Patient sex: M
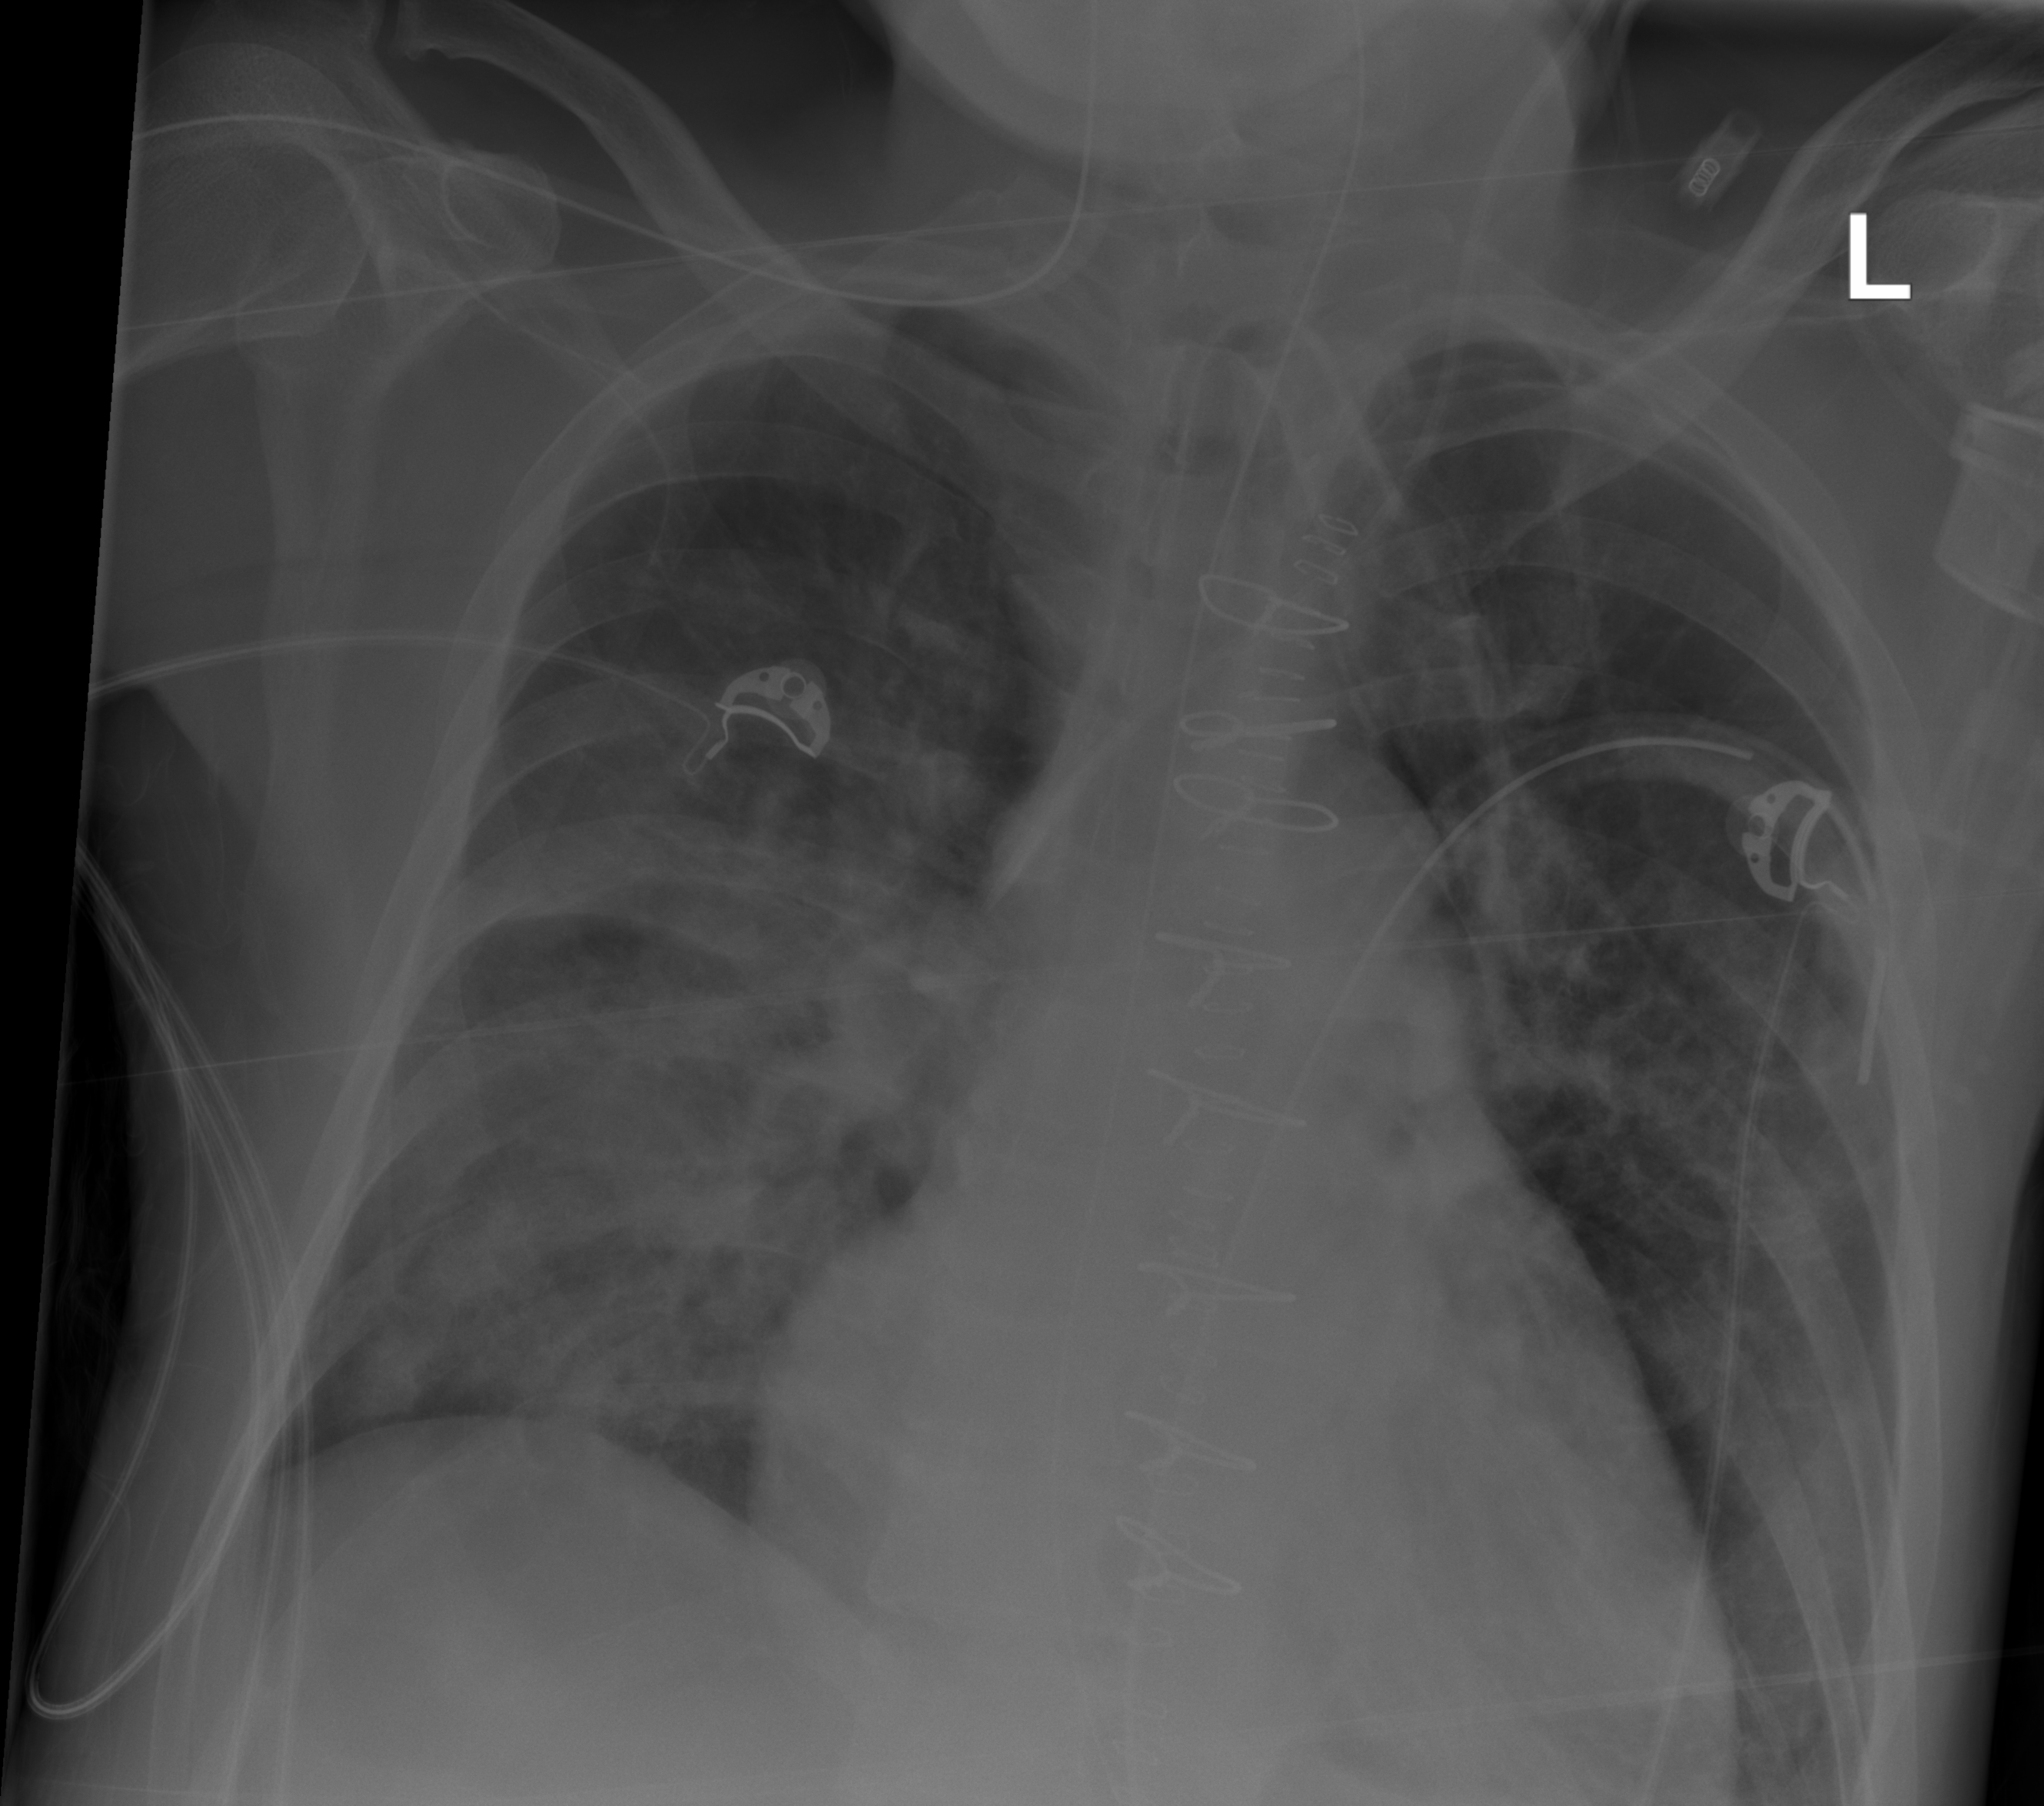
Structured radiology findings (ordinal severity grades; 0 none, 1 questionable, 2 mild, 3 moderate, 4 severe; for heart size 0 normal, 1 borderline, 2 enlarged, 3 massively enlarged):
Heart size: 2
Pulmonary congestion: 2
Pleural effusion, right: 0
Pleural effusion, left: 0
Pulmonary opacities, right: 2
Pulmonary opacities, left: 2
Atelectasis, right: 2
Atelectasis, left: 2